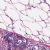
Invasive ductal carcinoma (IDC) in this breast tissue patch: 0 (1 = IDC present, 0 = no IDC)